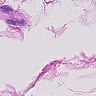
Metastatic tissue present: no